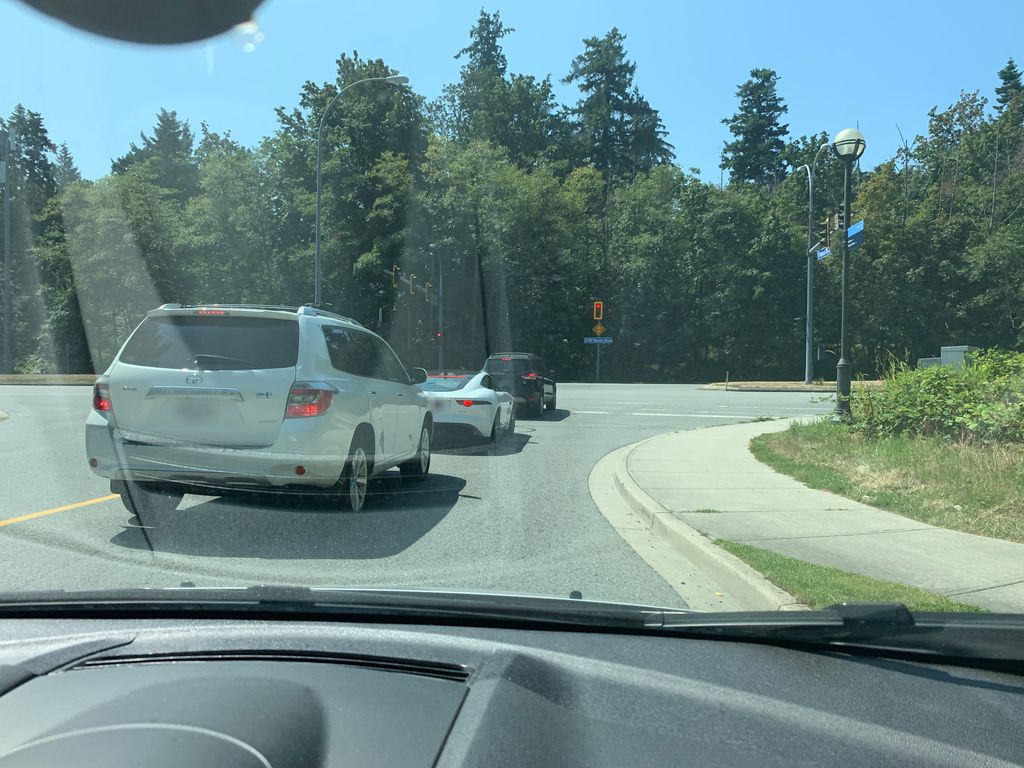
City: vancouver